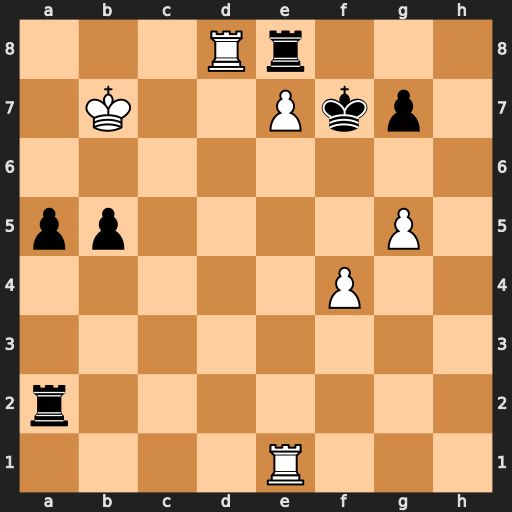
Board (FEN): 3Rr3/1K2Pkp1/8/pp4P1/5P2/8/r7/4R3
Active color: w
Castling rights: -
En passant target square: -
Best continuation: g6+ Kxg6 Rxe8